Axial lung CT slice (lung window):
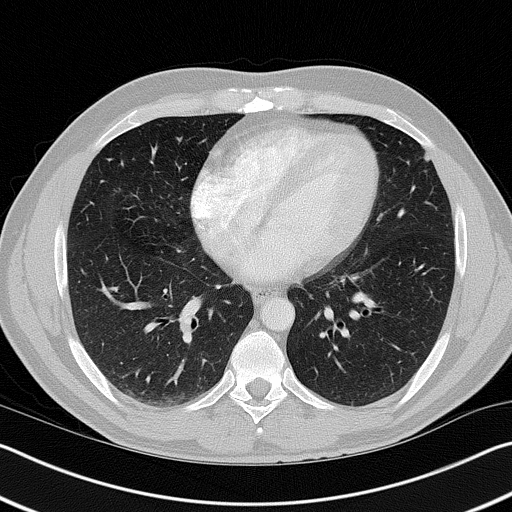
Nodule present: yes
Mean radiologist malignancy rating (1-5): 2